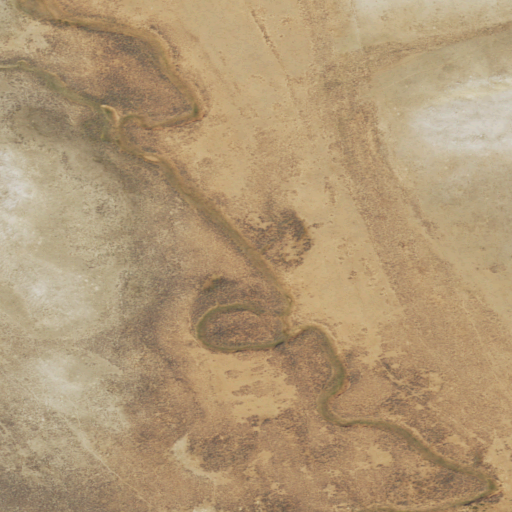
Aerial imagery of valley in Wyoming named Red Draw containing grassland and shrub